Aerial crown-view tile of a tropical tree (Barro Colorado Island, Panama), acquired 20250512:
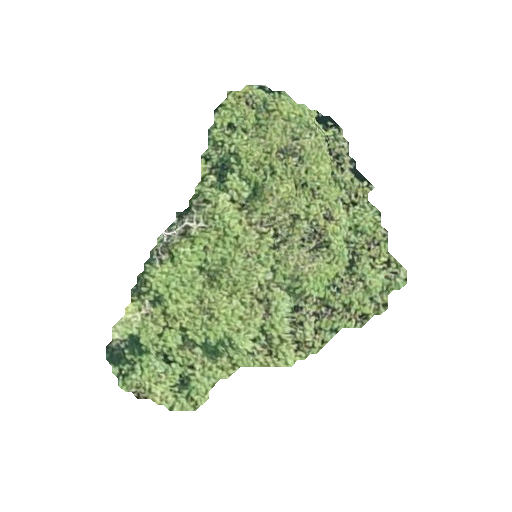
Species: Tachigali panamensis
GBIF accepted scientific name: Tachigali panamensis
Crown area: 82.427 m²